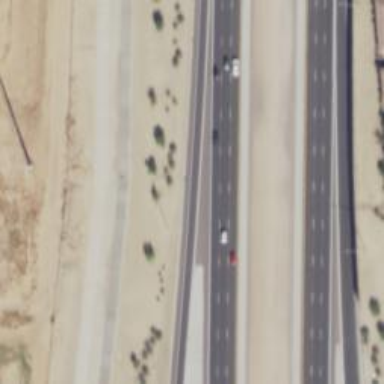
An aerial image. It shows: Asphalt motorway link.